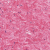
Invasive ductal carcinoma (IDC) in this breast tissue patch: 0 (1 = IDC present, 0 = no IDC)